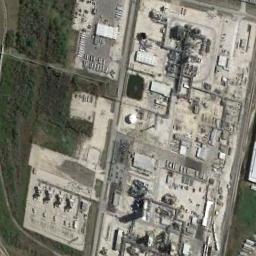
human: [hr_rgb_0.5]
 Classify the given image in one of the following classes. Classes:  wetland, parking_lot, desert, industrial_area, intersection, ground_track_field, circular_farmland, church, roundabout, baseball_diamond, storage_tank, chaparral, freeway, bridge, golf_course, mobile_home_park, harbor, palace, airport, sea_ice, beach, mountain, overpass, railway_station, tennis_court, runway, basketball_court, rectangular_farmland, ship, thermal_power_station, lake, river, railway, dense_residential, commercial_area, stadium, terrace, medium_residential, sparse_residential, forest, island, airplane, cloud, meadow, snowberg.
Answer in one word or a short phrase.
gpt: industrial_area